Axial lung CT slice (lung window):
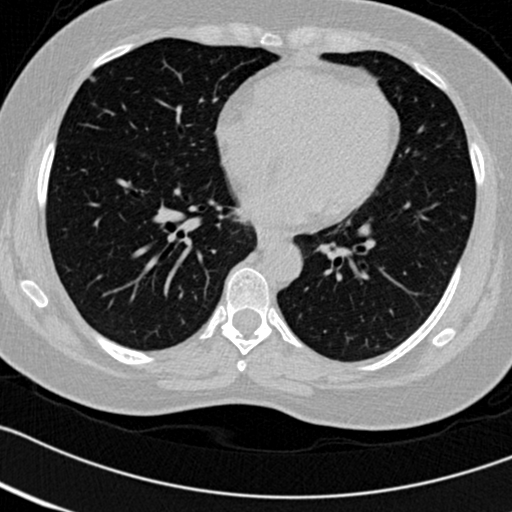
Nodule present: no